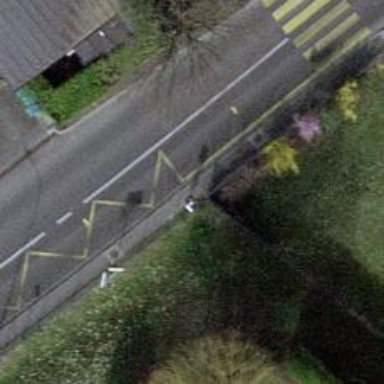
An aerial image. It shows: Asphalt sidewalk leading to platform for public transport.